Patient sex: M
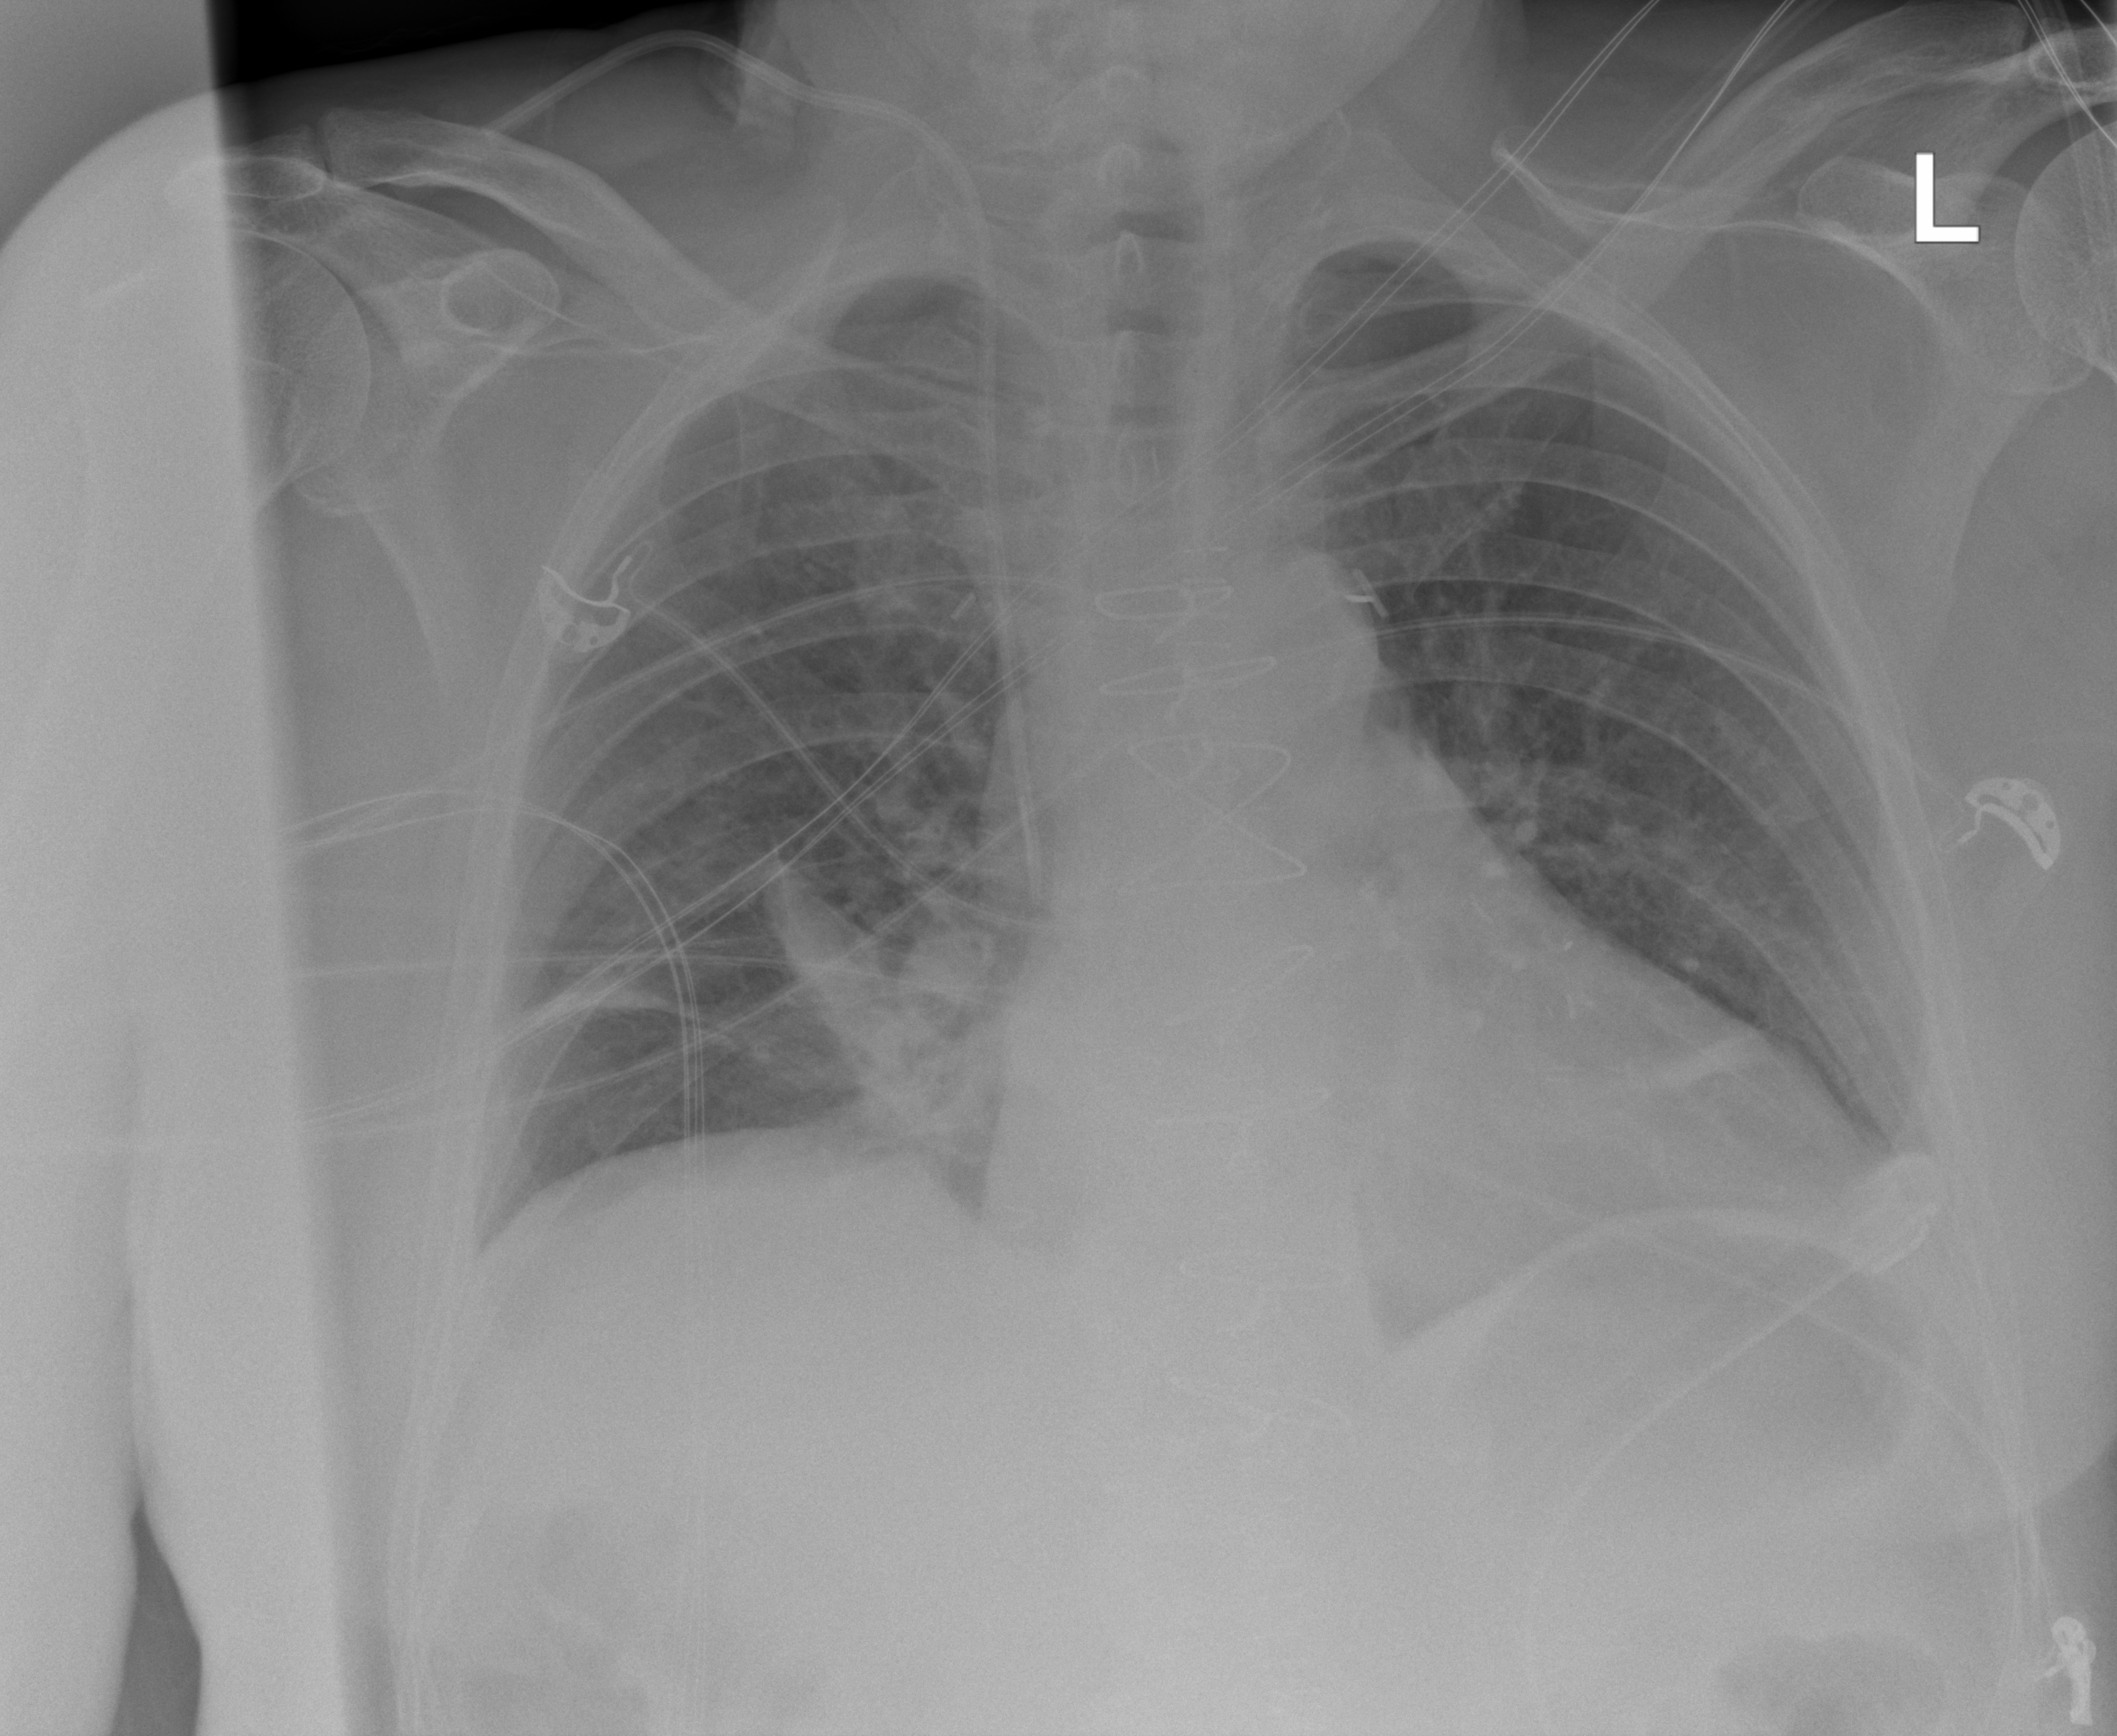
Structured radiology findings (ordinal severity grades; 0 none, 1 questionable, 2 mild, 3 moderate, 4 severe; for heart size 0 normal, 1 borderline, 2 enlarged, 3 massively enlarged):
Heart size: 1
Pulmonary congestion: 2
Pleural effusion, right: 2
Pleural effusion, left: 2
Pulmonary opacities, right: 1
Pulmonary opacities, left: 1
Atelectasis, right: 2
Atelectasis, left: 2